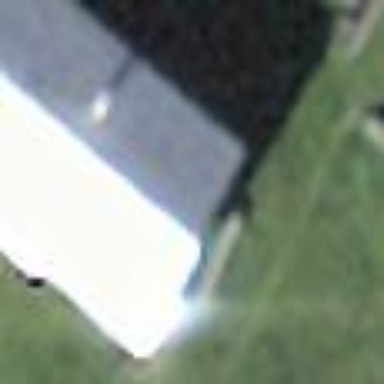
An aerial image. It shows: Simple and straightforward house.